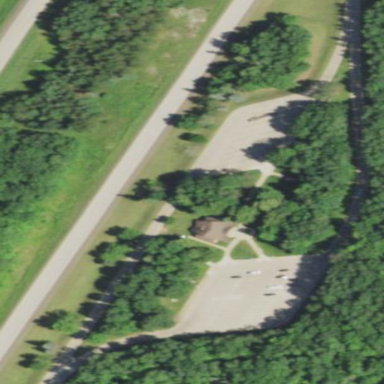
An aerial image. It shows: Rest area along the road.